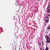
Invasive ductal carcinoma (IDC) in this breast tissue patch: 0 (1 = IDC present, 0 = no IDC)